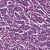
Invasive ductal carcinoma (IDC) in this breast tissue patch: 1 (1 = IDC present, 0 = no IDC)